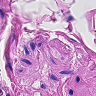
Metastatic tissue present: no